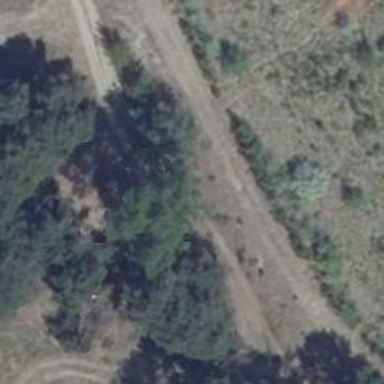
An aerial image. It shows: Hunting stand.